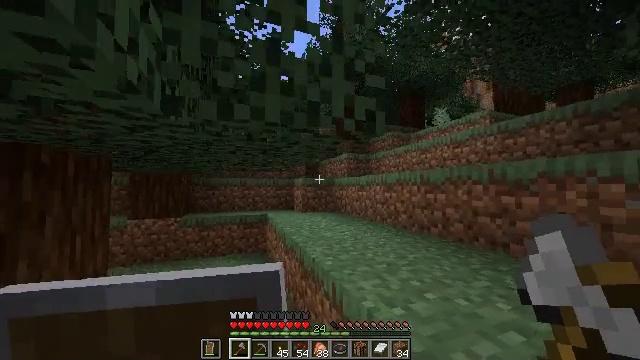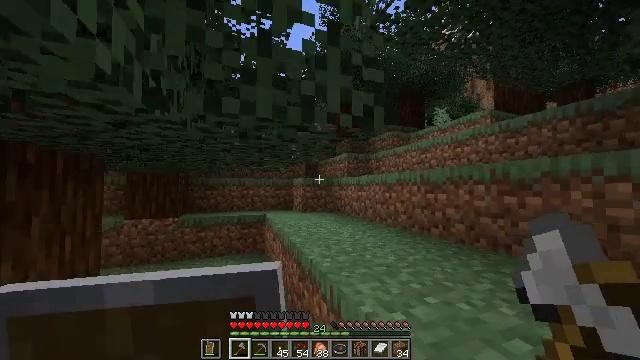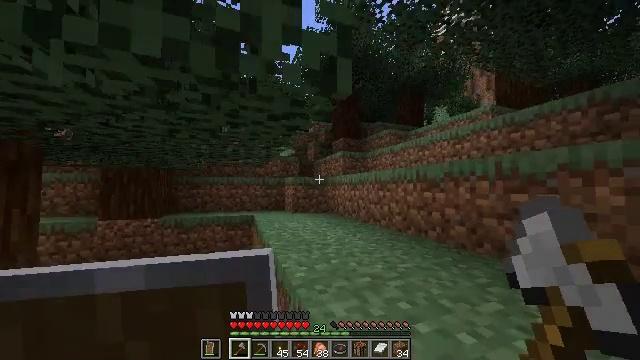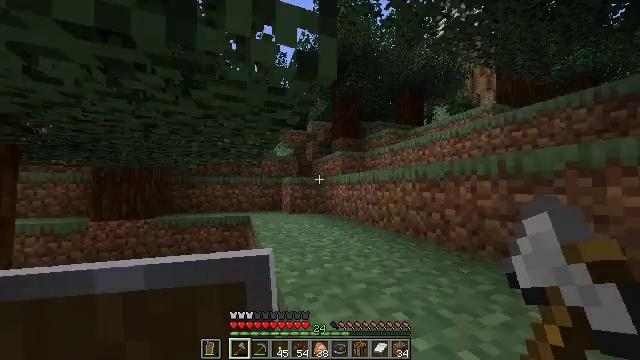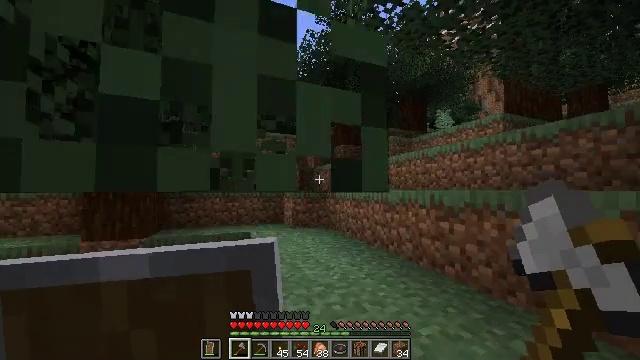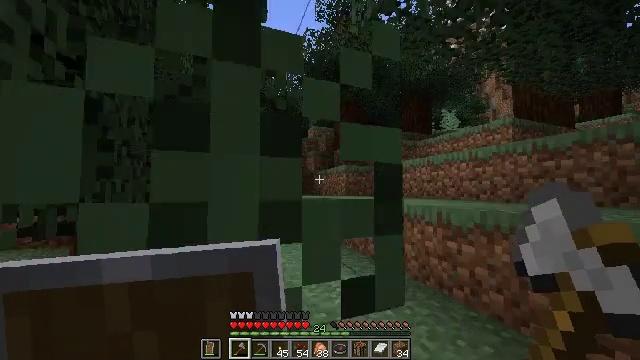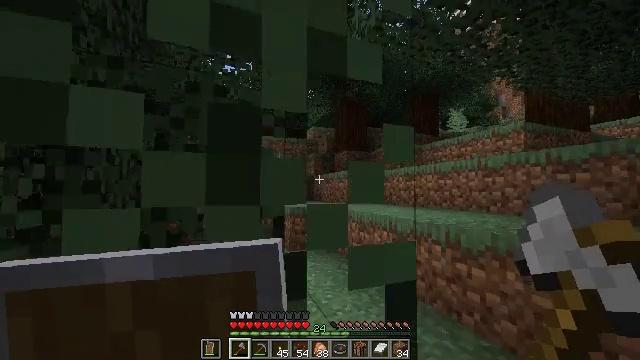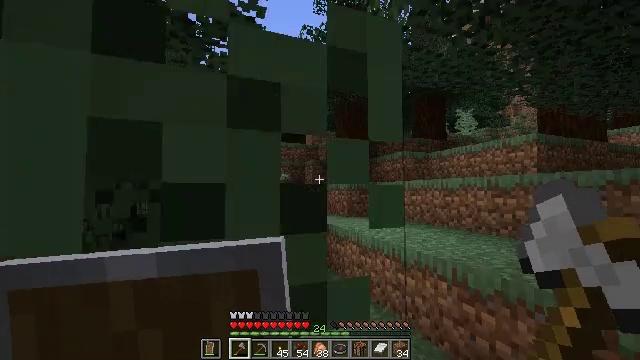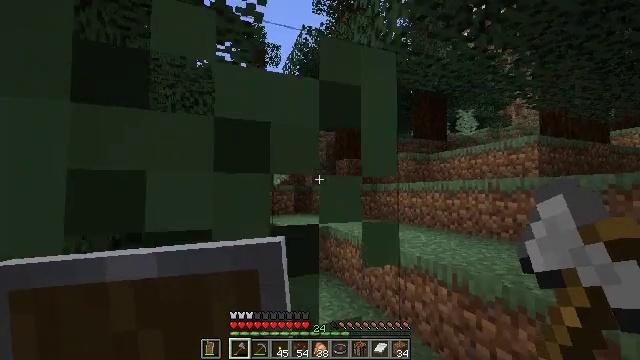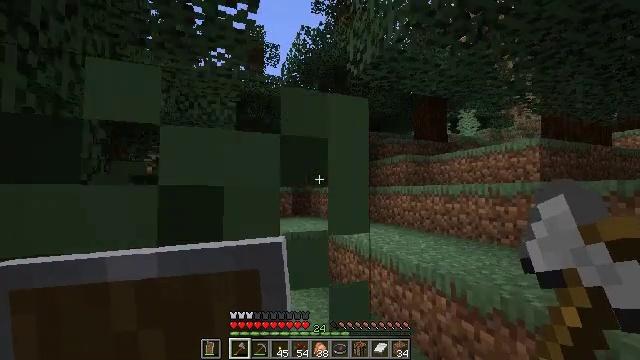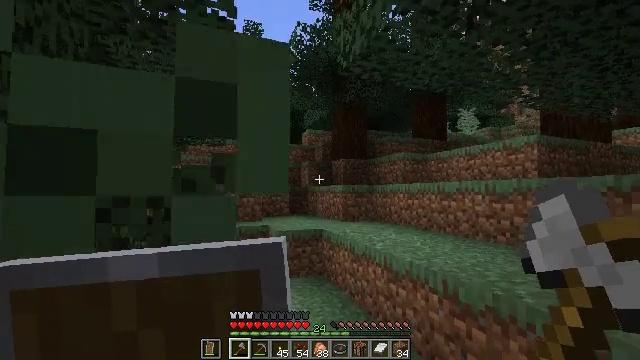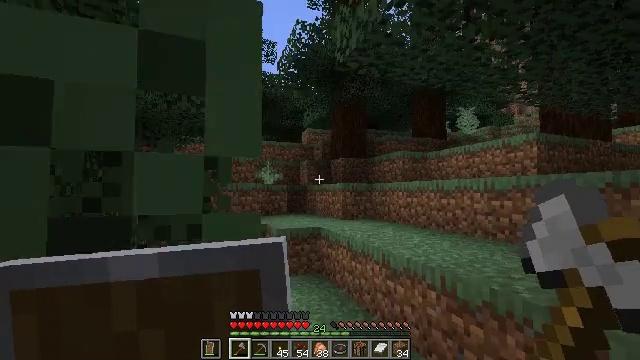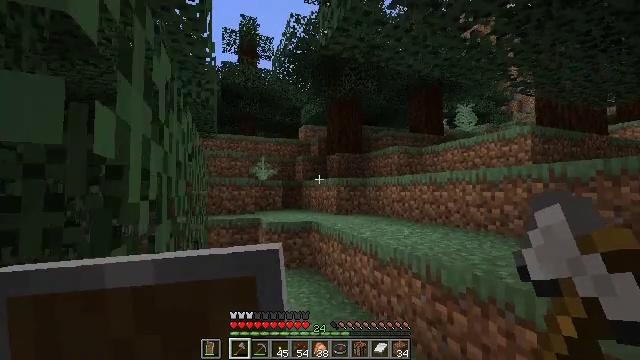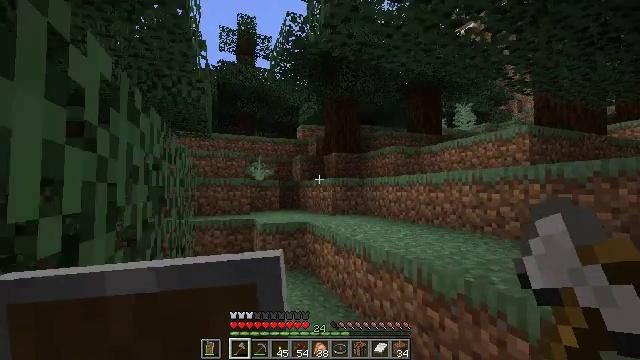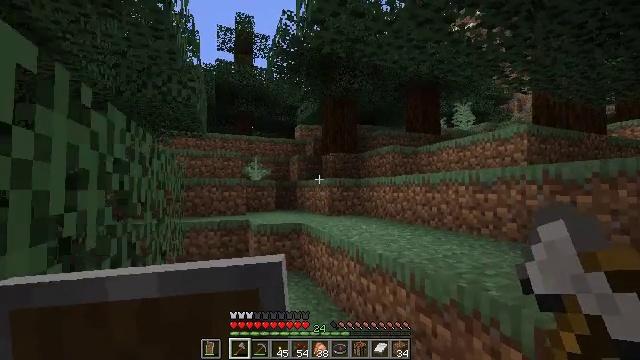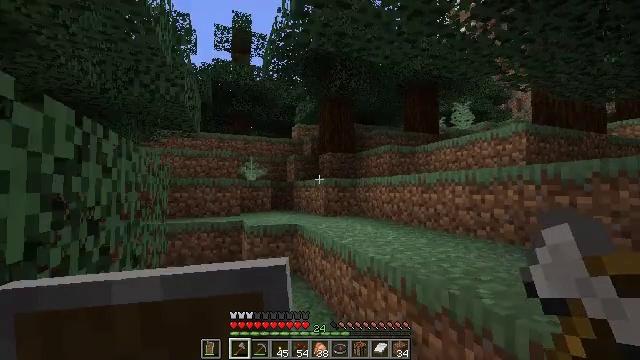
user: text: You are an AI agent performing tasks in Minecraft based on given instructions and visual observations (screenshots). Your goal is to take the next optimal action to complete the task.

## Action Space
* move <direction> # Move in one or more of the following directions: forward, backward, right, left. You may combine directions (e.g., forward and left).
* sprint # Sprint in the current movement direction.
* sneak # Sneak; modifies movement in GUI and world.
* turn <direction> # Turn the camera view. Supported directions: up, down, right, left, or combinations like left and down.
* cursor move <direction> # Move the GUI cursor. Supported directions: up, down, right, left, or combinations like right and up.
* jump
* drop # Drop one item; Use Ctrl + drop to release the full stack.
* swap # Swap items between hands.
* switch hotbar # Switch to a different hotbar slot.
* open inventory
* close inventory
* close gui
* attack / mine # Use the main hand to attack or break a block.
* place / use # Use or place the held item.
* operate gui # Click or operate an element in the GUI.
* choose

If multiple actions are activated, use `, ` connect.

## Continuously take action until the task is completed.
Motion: motion action
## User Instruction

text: Destroy the spruce leaves to get sticks and saplings.
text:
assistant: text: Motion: move forward and move right
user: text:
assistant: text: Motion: move forward and move right
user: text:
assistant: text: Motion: move forward and move right
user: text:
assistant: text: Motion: move forward and move right, jump
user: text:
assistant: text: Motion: move forward and move right, jump
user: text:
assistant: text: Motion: move forward and move right, jump
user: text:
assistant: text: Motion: move forward and move right, jump
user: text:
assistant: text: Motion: move forward and move right
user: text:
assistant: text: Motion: move forward and move right
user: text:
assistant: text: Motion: move forward and move right
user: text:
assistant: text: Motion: move forward and move right
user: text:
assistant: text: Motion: move forward and move right
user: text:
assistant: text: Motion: move forward and move right
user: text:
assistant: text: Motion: move forward and move right
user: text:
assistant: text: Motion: move forward and move right
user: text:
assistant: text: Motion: move forward and move right, turn left
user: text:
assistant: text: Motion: move forward and move right, turn left and up
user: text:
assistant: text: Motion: move forward, turn left
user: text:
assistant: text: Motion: move forward
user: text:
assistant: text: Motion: move forward
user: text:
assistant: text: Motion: move forward
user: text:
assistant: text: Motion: move forward
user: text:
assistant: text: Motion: move forward
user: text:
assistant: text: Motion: move forward
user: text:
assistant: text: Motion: move forward
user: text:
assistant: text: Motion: move forward
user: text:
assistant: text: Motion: move forward
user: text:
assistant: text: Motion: move forward, jump
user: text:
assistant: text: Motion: move forward, jump
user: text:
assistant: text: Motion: move forward, jump